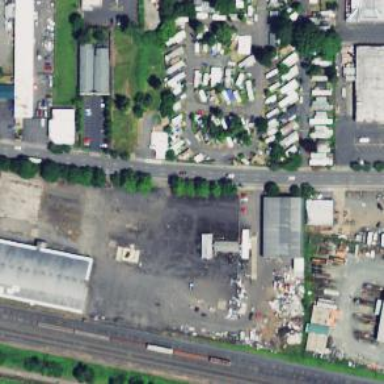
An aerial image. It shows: Residential area designated as trailer park.